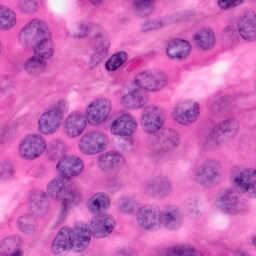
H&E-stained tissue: Pancreatic